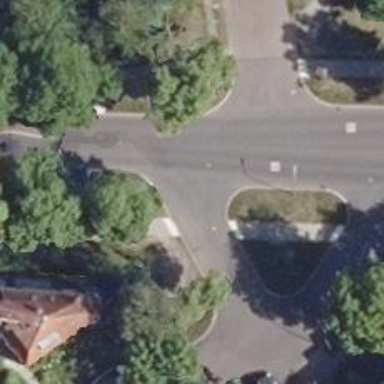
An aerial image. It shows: Residential road with asphalt surface. Sidewalk is present on the left side.